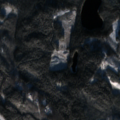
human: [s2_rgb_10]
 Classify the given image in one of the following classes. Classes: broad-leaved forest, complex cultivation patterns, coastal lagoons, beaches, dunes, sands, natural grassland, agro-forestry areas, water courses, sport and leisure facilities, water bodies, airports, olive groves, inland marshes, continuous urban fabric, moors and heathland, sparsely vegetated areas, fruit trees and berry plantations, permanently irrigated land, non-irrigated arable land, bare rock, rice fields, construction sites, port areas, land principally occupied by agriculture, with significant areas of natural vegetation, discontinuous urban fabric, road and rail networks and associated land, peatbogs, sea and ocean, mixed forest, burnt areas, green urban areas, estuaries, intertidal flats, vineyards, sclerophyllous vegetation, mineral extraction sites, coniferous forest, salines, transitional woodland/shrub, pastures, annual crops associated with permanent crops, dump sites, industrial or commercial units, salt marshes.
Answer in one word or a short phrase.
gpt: non-irrigated arable land, coniferous forest, mixed forest, transitional woodland/shrub